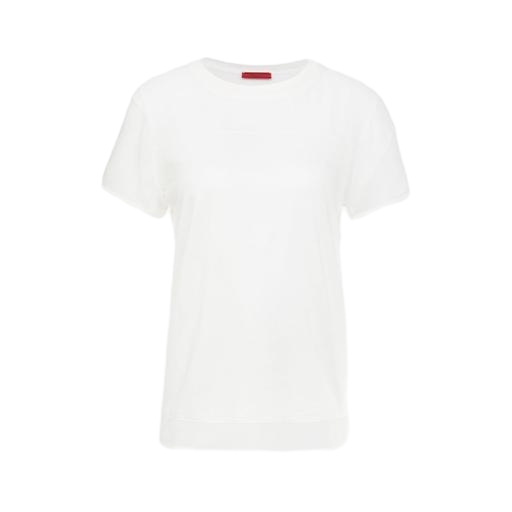
white detail tee, white pieced tee, white elevated sporty t-shirt, white background